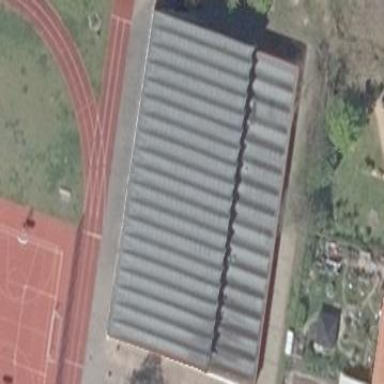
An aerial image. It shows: Multi-sport school building with sports hall on the leisure land.